Question: <URL>
I'm trying to output images and text horizontally. The text elements use the <URL> to cycle over a list of words. As you can see in the jsFiddle above, the cycling text elements are on the page, but for some reason the positioning of the elements is messed up. Some of the text elements appear in/on the images, then there are a bunch stacked on top of each other at the end. What is causing this?
I know there are some plugins, like <URL>, that may be able to automatically position the elements, but I need to maintain the order that the HTML outputs them all. All I really need is to have the text elements interspersed with the pictures so that they are all visible, and not jumbled up and appearing on each other.
Thanks for reading.
EDIT:
HTML
'''
<script src="http://cloud.github.com/downloads/malsup/cycle/jquery.cycle.lite.1.0.min.js" type="text/javascript"></script>
<a href="http://www.andynortnik.com/gif/st-patricks-day-clipart.gif" rel="temp1"><img src="http://www.andynortnik.com/gif/st-patricks-day-clipart.gif" /></a>
<span id="a"><span>1</span><span>2</span><span>3</span><span>4</span><span>5</span><span>6</span><span>7</span><span>8</span><span>9</span><span>10</span><span>11</span><span>12</span></span>
<a href="http://www.andynortnik.com/gif/st-patricks-day-clipart.gif" rel="temp1"><img src="http://www.andynortnik.com/gif/st-patricks-day-clipart.gif" /></a>
<a href="http://www.andynortnik.com/gif/st-patricks-day-clipart.gif" rel="temp1"><img src="http://www.andynortnik.com/gif/st-patricks-day-clipart.gif" /></a>
<a href="http://www.andynortnik.com/gif/st-patricks-day-clipart.gif" rel="temp1"><img src="http://www.andynortnik.com/gif/st-patricks-day-clipart.gif" /></a>
<a href="http://www.andynortnik.com/gif/st-patricks-day-clipart.gif" rel="temp1"><img src="http://www.andynortnik.com/gif/st-patricks-day-clipart.gif" /></a>
<a href="http://www.andynortnik.com/gif/st-patricks-day-clipart.gif" rel="temp1"><img src="http://www.andynortnik.com/gif/st-patricks-day-clipart.gif" /></a>
<a href="http://www.andynortnik.com/gif/st-patricks-day-clipart.gif" rel="temp1"><img src="http://www.andynortnik.com/gif/st-patricks-day-clipart.gif" /></a>
<span id="b"><span>1</span><span>2</span><span>3</span><span>4</span><span>5</span><span>6</span><span>7</span><span>8</span><span>9</span><span>10</span><span>11</span><span>12</span></span>
<a href="http://www.andynortnik.com/gif/st-patricks-day-clipart.gif" rel="temp1"><img src="http://www.andynortnik.com/gif/st-patricks-day-clipart.gif" /></a>
<a href="http://www.andynortnik.com/gif/st-patricks-day-clipart.gif" rel="temp1"><img src="http://www.andynortnik.com/gif/st-patricks-day-clipart.gif" /></a>
<span id="c"><span>1</span><span>2</span><span>3</span><span>4</span><span>5</span><span>6</span><span>7</span><span>8</span><span>9</span><span>10</span><span>11</span><span>12</span></span>
<a href="http://www.andynortnik.com/gif/st-patricks-day-clipart.gif" rel="temp1"><img src="http://www.andynortnik.com/gif/st-patricks-day-clipart.gif" /></a>
<a href="http://www.andynortnik.com/gif/st-patricks-day-clipart.gif" rel="temp1"><img src="http://www.andynortnik.com/gif/st-patricks-day-clipart.gif" /></a>
<a href="http://www.andynortnik.com/gif/st-patricks-day-clipart.gif" rel="temp1"><img src="http://www.andynortnik.com/gif/st-patricks-day-clipart.gif" /></a>
<a href="http://www.andynortnik.com/gif/st-patricks-day-clipart.gif" rel="temp1"><img src="http://www.andynortnik.com/gif/st-patricks-day-clipart.gif" /></a>
<a href="http://www.andynortnik.com/gif/st-patricks-day-clipart.gif" rel="temp1"><img src="http://www.andynortnik.com/gif/st-patricks-day-clipart.gif" /></a>
<a href="http://www.andynortnik.com/gif/st-patricks-day-clipart.gif" rel="temp1"><img src="http://www.andynortnik.com/gif/st-patricks-day-clipart.gif" /></a>
<span id="d"><span>1</span><span>2</span><span>3</span><span>4</span><span>5</span><span>6</span><span>7</span><span>8</span><span>9</span><span>10</span><span>11</span><span>12</span></span>
<span id="e"><span>1</span><span>2</span><span>3</span><span>4</span><span>5</span><span>6</span><span>7</span><span>8</span><span>9</span><span>10</span><span>11</span><span>12</span></span>
<span id="f"><span>1</span><span>2</span><span>3</span><span>4</span><span>5</span><span>6</span><span>7</span><span>8</span><span>9</span><span>10</span><span>11</span><span>12</span></span>
<span id="g"><span>1</span><span>2</span><span>3</span><span>4</span><span>5</span><span>6</span><span>7</span><span>8</span><span>9</span><span>10</span><span>11</span><span>12</span></span>
<span id="h"><span>1</span><span>2</span><span>3</span><span>4</span><span>5</span><span>6</span><span>7</span><span>8</span><span>9</span><span>10</span><span>11</span><span>12</span></span>
<span id="i"><span>1</span><span>2</span><span>3</span><span>4</span><span>5</span><span>6</span><span>7</span><span>8</span><span>9</span><span>10</span><span>11</span><span>12</span></span>
<span id="j"><span>1</span><span>2</span><span>3</span><span>4</span><span>5</span><span>6</span><span>7</span><span>8</span><span>9</span><span>10</span><span>11</span><span>12</span></span>
'''
Javascript:
'''
$(document).ready(function() {
$('#a').cycle();
$('#b').cycle();
$('#c').cycle();
$('#d').cycle();
$('#e').cycle();
$('#f').cycle();
$('#g').cycle();
$('#h').cycle();
$('#i').cycle();
$('#j').cycle();
});
'''
EDIT 2:
Here is an image representing what I'm trying to do. The blue boxes are the images, and the red ones represent the area that I want the cycling text to appear.

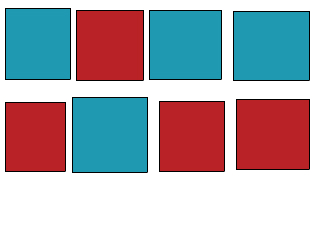
Answer: Ok, after your edit, here's a version that does exactly what you want: <URL>
I took the liberty of tinyurl-ifying your images, as they made the code unwieldy. Also, for conciseness, I removed the wrapper '<a>' tags. You can add them back if you like.
Finally, I removed the 'id's from the cyclers, as they weren't necessary in the context of the code you gave us.